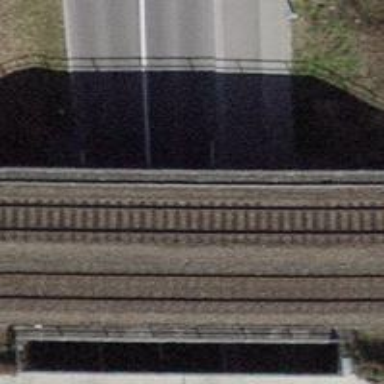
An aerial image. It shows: Primary highway with asphalt surface and separate sidewalk.